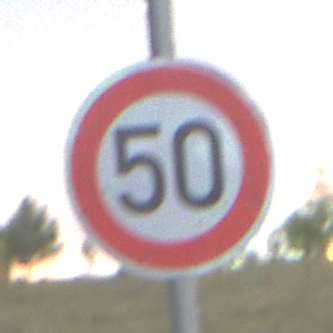
Verkehrszeichen: Geschwindigkeit50
Umgebung: Outdoor, Nature
Tageszeit: Night
Wetter: Overcast
Licht: Artificial
Jahreszeit: NotSpecified
Kontrast: LowContrast